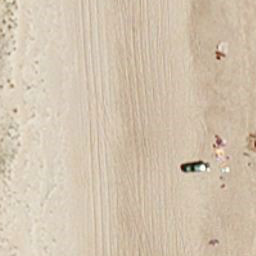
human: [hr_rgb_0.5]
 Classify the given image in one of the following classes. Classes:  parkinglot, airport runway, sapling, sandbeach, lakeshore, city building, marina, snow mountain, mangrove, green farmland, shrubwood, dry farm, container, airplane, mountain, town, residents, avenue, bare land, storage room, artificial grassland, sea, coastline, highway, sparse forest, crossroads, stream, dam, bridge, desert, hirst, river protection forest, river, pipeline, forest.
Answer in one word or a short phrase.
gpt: sandbeach